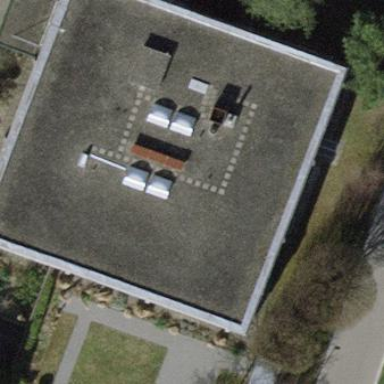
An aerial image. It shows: Commercial building.